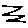
Label: zigzag